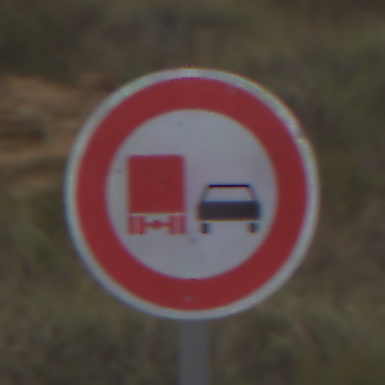
Verkehrszeichen: UeberholverbotKraftfahrzeuge
Umgebung: Outdoor, Nature
Tageszeit: Midday
Wetter: Overcast
Licht: Natural
Jahreszeit: NotSpecified
Kontrast: LowContrast